【题型】解答题　【知识点】平面几何　【难度】easy
已知：如图，在$\odot O$中，弦$AB=CD$，$E$、$F$分别是$AB$、$CD$的中点．求证：$\angle AEF = \angle DFE$．

\vspace{0.2cm}
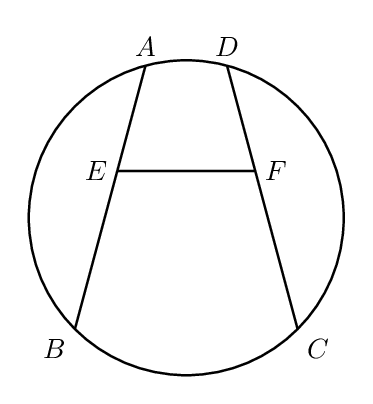
【解答】

\noindent \textbf{【详解】} 证明：连接$OE$，$OF$，$OA$，$OD$，

$\because$ 点$E$、$F$是$AB$、$CD$的中点，
$\therefore EO \perp AB$，$FO \perp CD$， $AE=\dfrac{1}{2}AB$,$DF=\dfrac{1}{2}CD$
$\therefore \angle AEO = \angle DFO = 90^\circ$，
$\because AB=CD$
$\therefore AE=DF$
又 $\because AO=OD$，
$\therefore \text{Rt}\triangle AOE \cong \text{Rt}\triangle DOF (\text{HL})$
$\therefore EO=FO$，
$\therefore \angle OEF = \angle OFE$，
$\therefore \angle AEO - \angle OEF = \angle DFO - \angle OFE$
即 $\angle AEF = \angle DFE$．

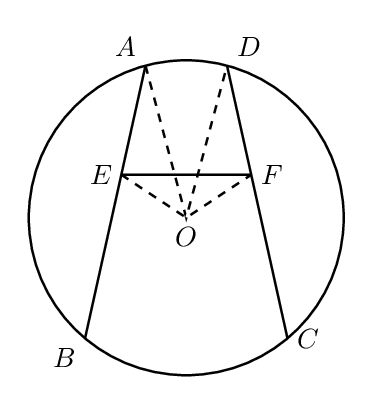